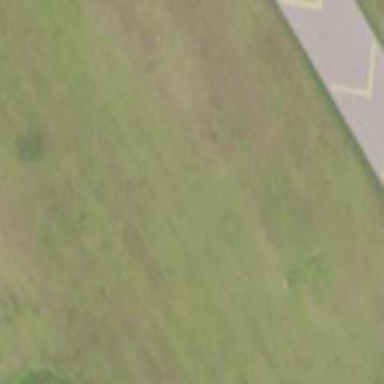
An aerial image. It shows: Asphalt taxiway in the airport.